Question: I am trying to make an "Inbox" in bootstrap similar to Gmail's look and feel.
I am having some issues with the Panel that the mail items are in however.
<URL>

I am having trouble getting rid of this Margin or padding and I cant figure out what it is.
I have set the margins and padding of the panel body to zero but it still remains.
'''
.panel-body{
padding: 0px;
padding-bottom: 0px;
margin-bottom: none;
}
'''
Is there an easy way to figure out where this padding is coming from?
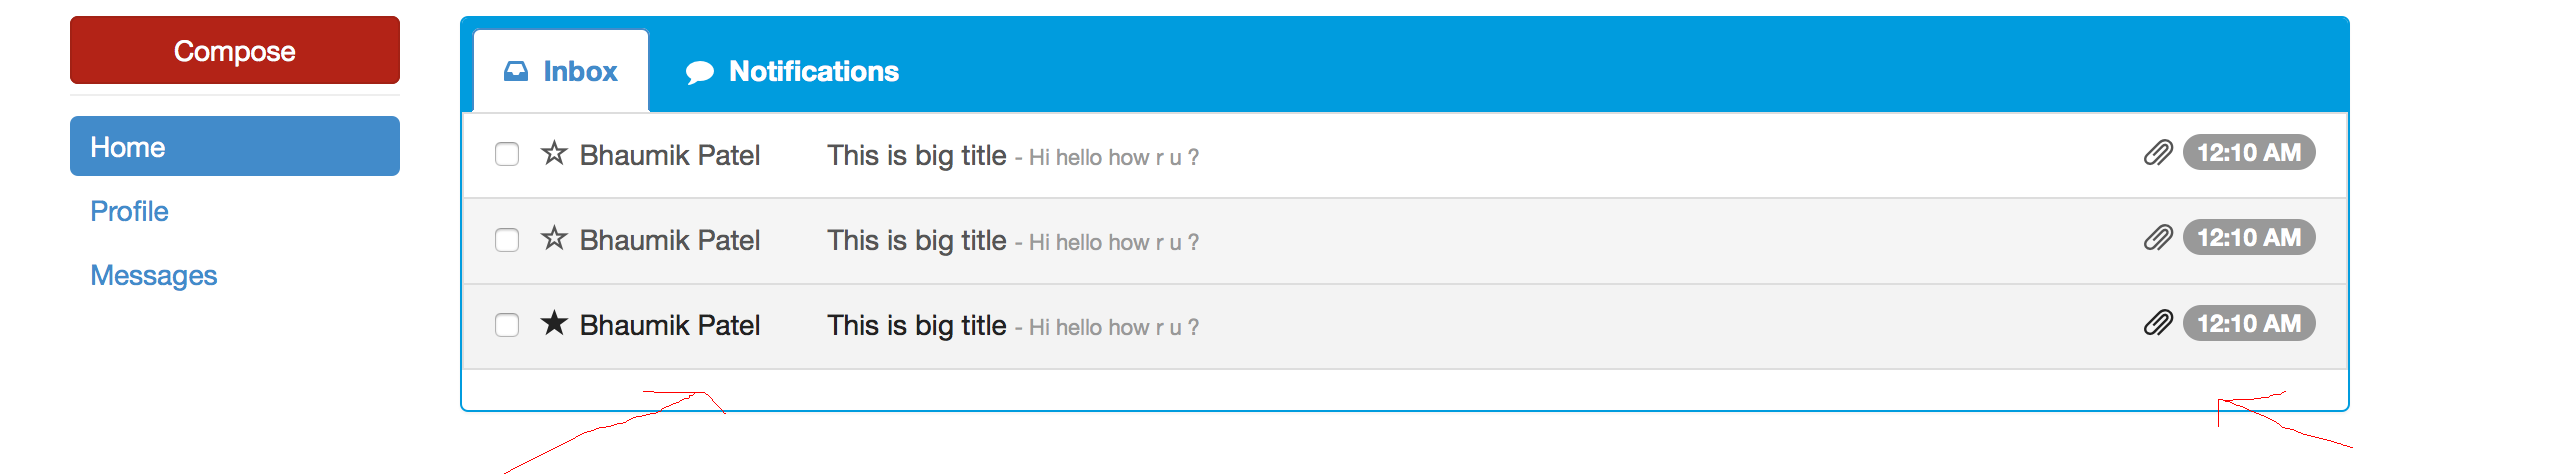
Answer: You are seeing the margin that is set on the '.list-group' element.
<URL>
'''
.tab-content .list-group {
margin-bottom: 0;
}
'''
Here is the initial styling set in the main Bootstrap file:
'''
.list-group {
padding-left: 0;
margin-bottom: 20px;
}
'''